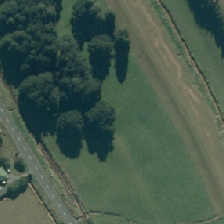
Land cover: indigenous_forest